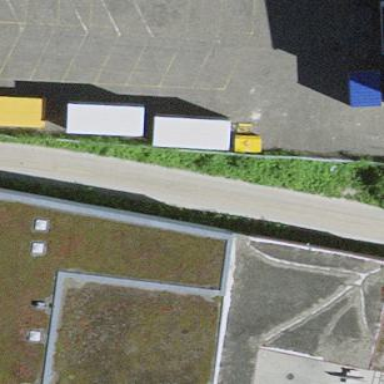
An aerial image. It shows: Industrial building.